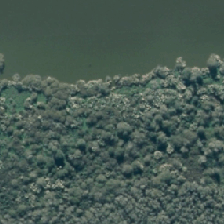
Land cover: deciduous_hardwood